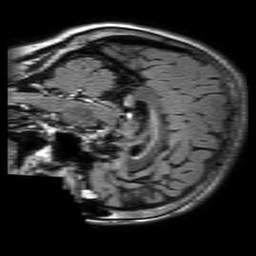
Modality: FLAIR
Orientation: sagittal
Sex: female
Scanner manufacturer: philips
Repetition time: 11 s
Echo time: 0.125 s